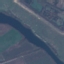
Land use / land cover: River